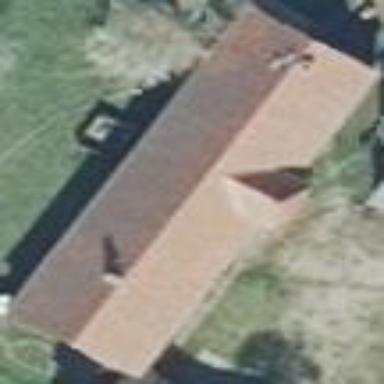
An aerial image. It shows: Cowshed building.